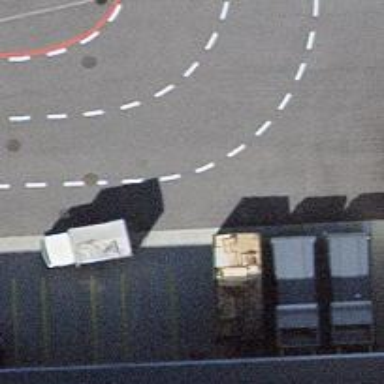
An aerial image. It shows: Lift gate barrier.